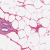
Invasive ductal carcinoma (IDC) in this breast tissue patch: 0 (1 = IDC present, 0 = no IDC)